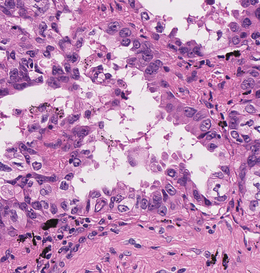
Tumor epithelial tissue: yes
Tumor-associated stroma tissue: yes
Normal tissue: no